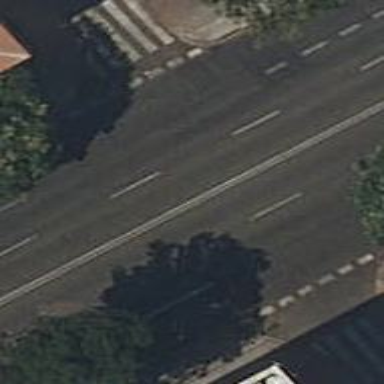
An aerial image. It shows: Road with traffic signals.